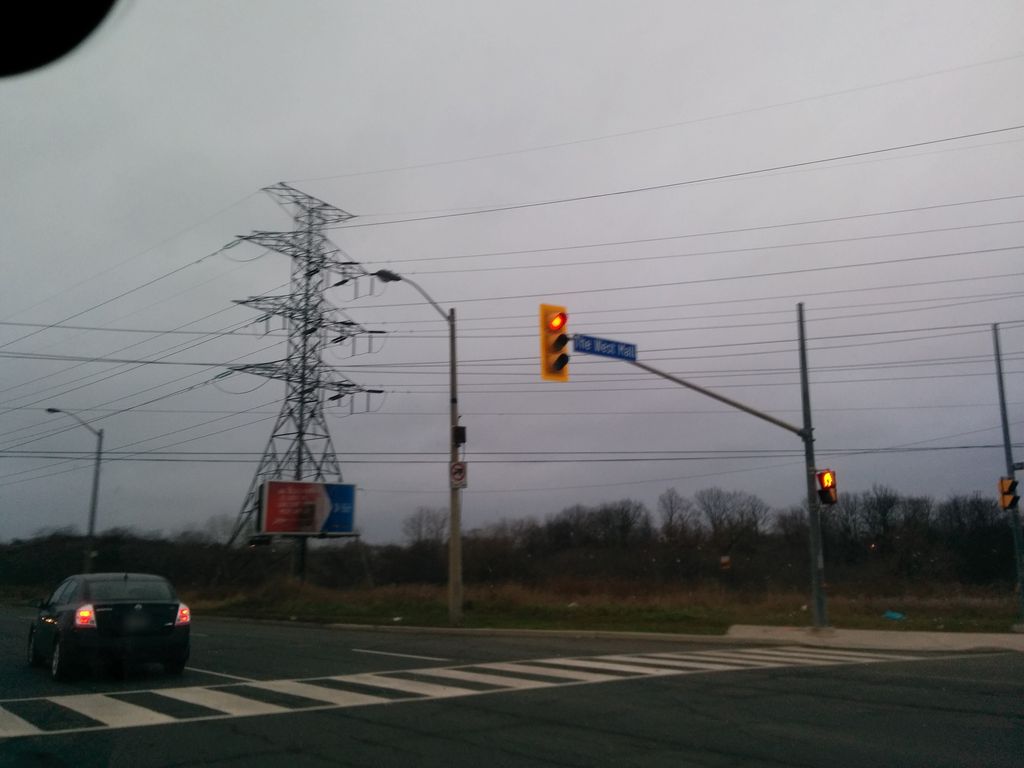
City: toronto